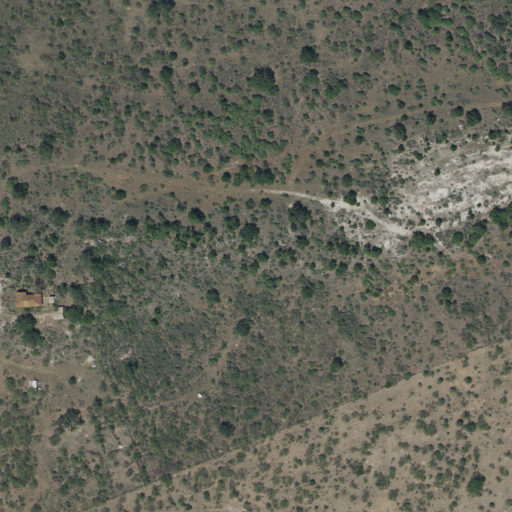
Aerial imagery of mountain in Texas named Spring Hill containing shrub and open development